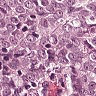
Metastatic tissue present: yes